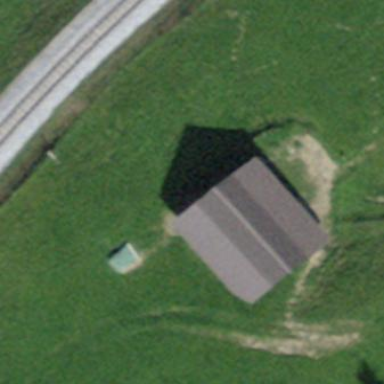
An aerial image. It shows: Barn.